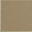
Piece: xx